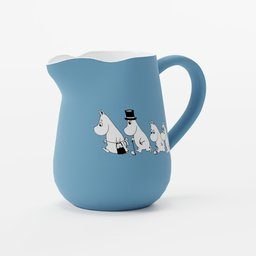
Label: decoration